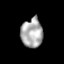
Tissue: prostate
Cell type: T cells
Senescence score: 0.7064
Nuclear area (px): 624
Mean DAPI intensity: 170.5